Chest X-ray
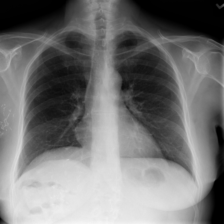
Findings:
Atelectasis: negative
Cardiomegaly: negative
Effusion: negative
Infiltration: negative
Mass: negative
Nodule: negative
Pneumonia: negative
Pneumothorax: negative
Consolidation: negative
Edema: negative
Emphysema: negative
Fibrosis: negative
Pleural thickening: negative
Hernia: negative